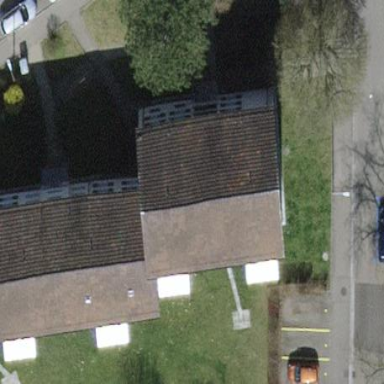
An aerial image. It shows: Gabled roof apartment building with tile roofing.